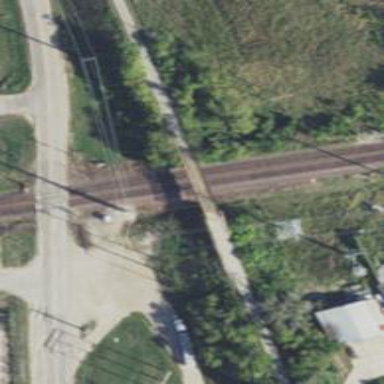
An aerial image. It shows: Cycleway passing over abandoned railway bridge.